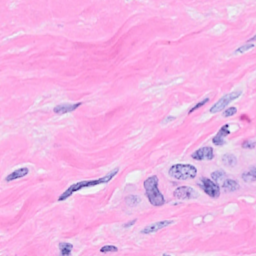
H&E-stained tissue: Breast